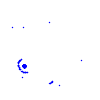
Particle: pion